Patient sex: F
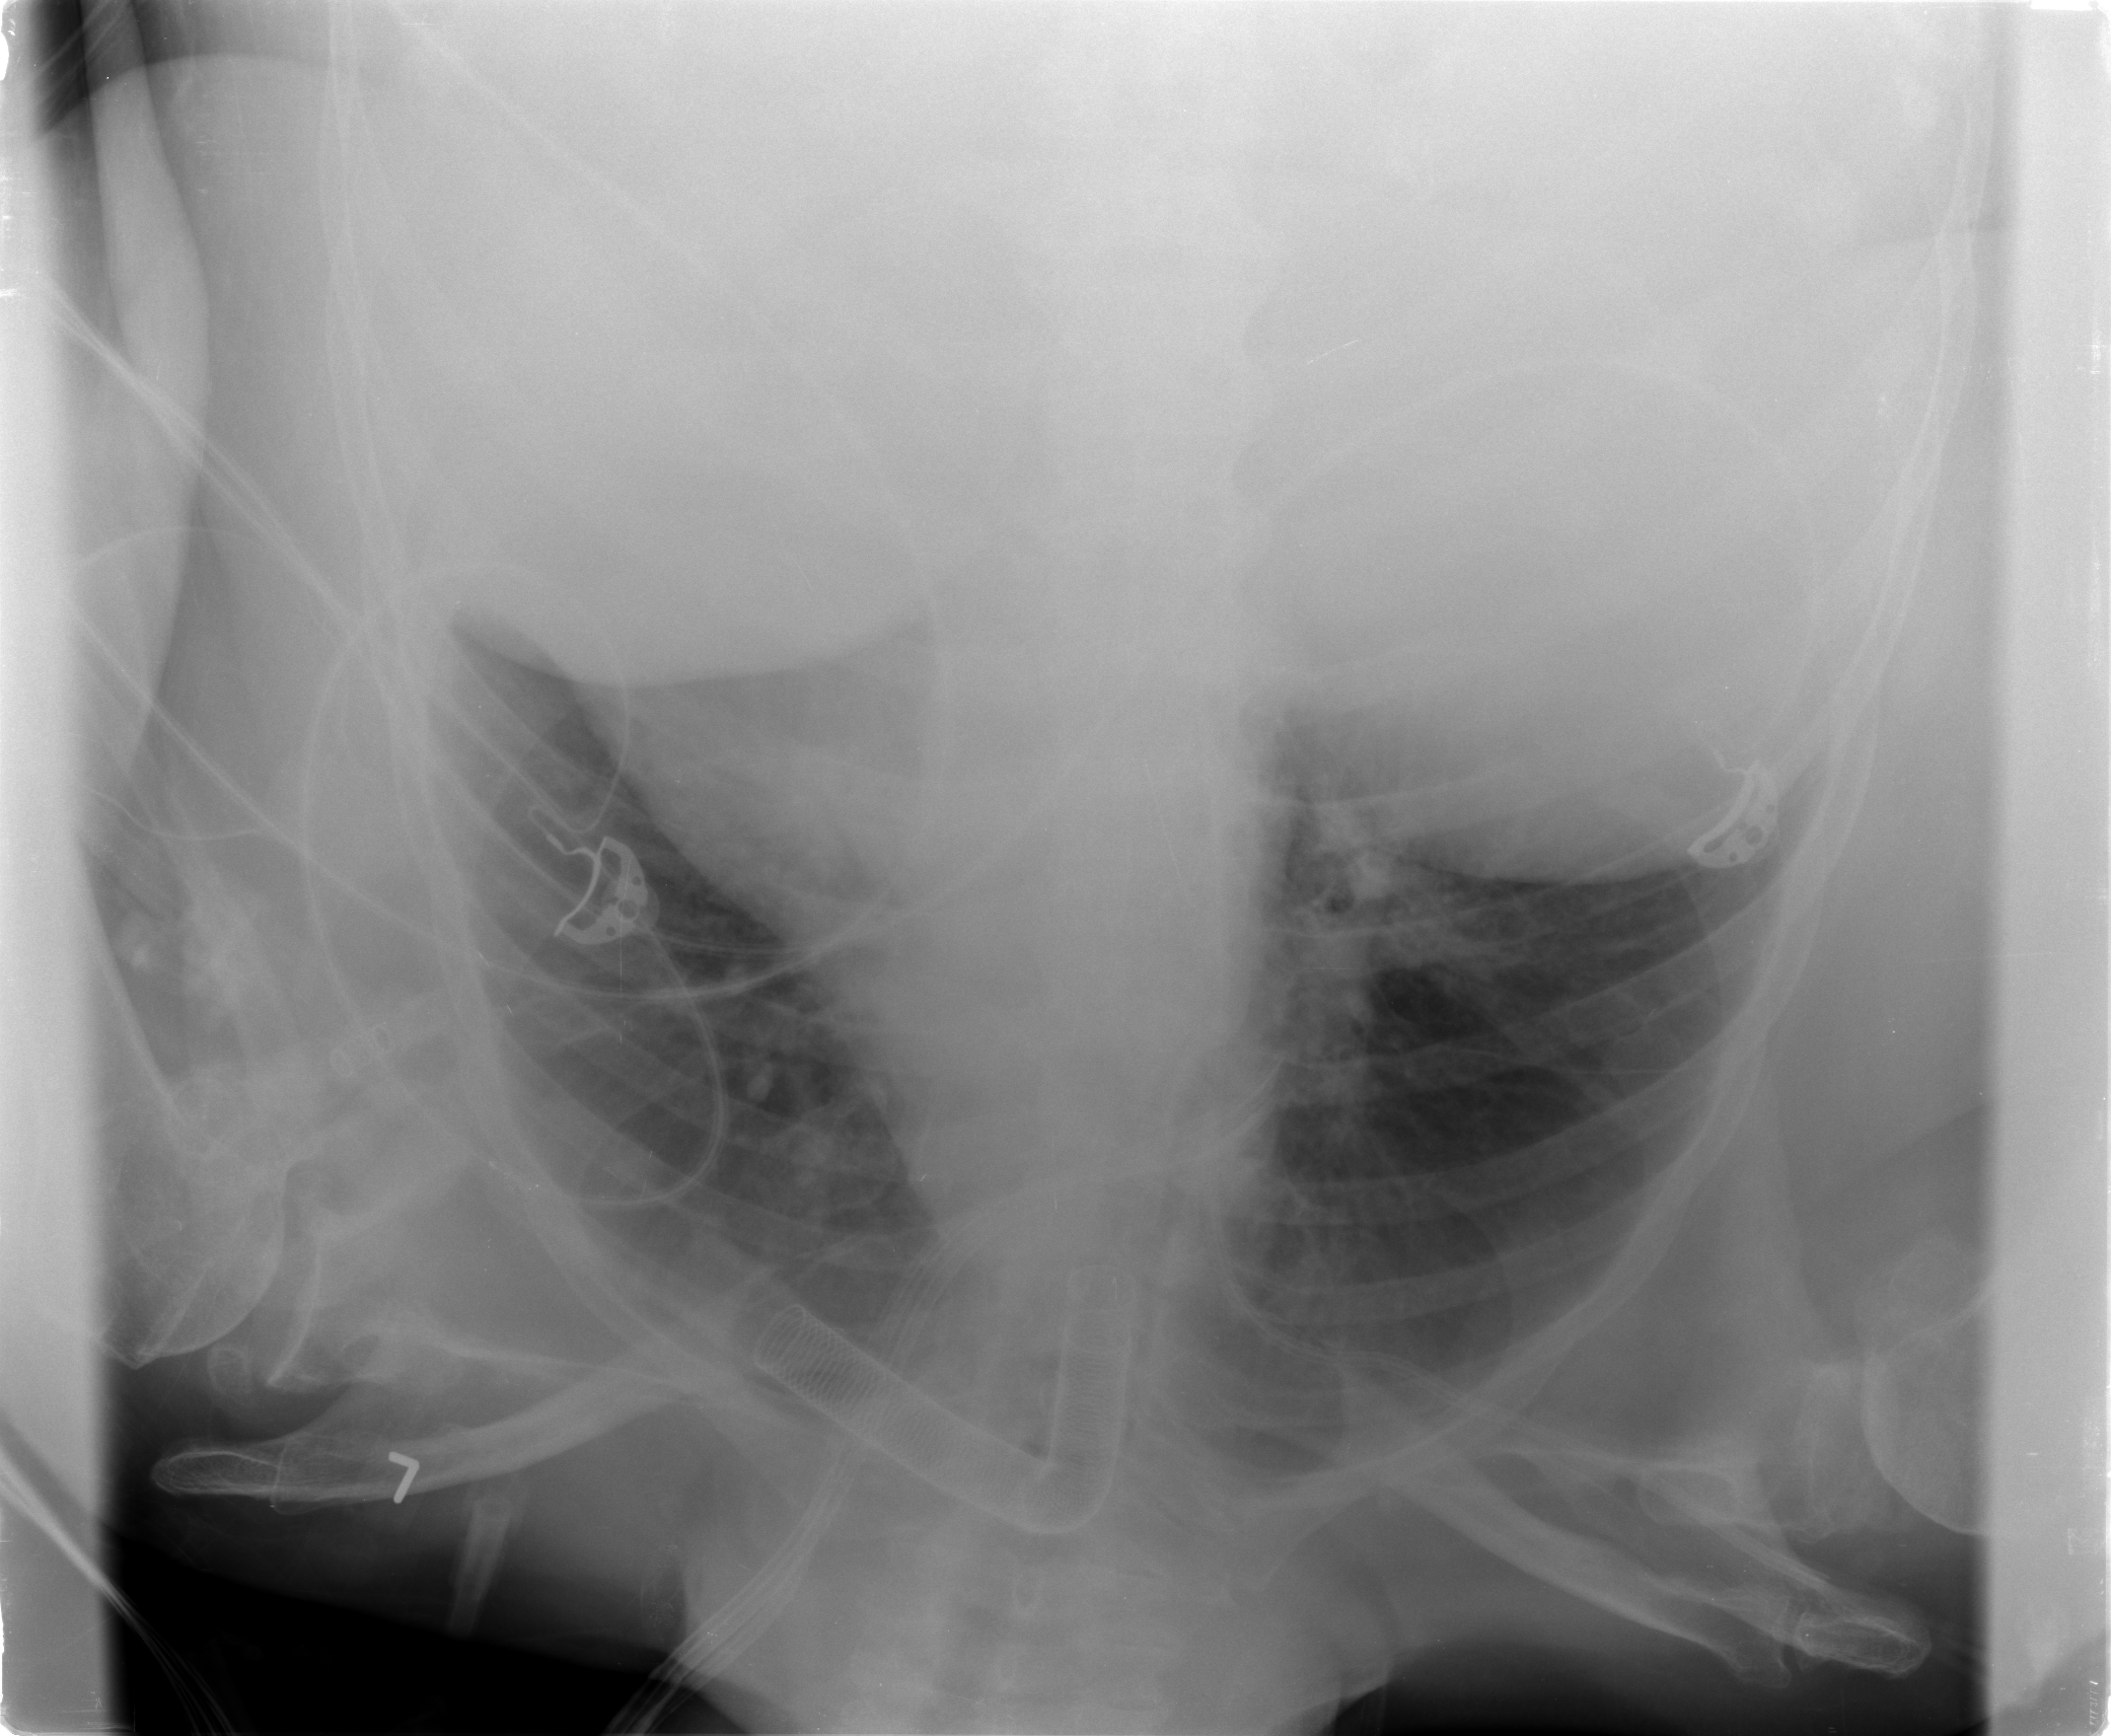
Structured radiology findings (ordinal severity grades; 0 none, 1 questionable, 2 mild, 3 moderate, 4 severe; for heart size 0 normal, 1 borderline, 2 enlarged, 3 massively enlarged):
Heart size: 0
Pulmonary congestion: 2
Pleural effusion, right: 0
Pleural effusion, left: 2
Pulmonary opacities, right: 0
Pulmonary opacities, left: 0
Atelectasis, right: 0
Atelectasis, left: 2